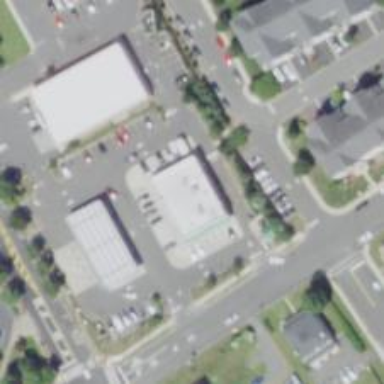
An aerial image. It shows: Convenience shop.